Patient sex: M
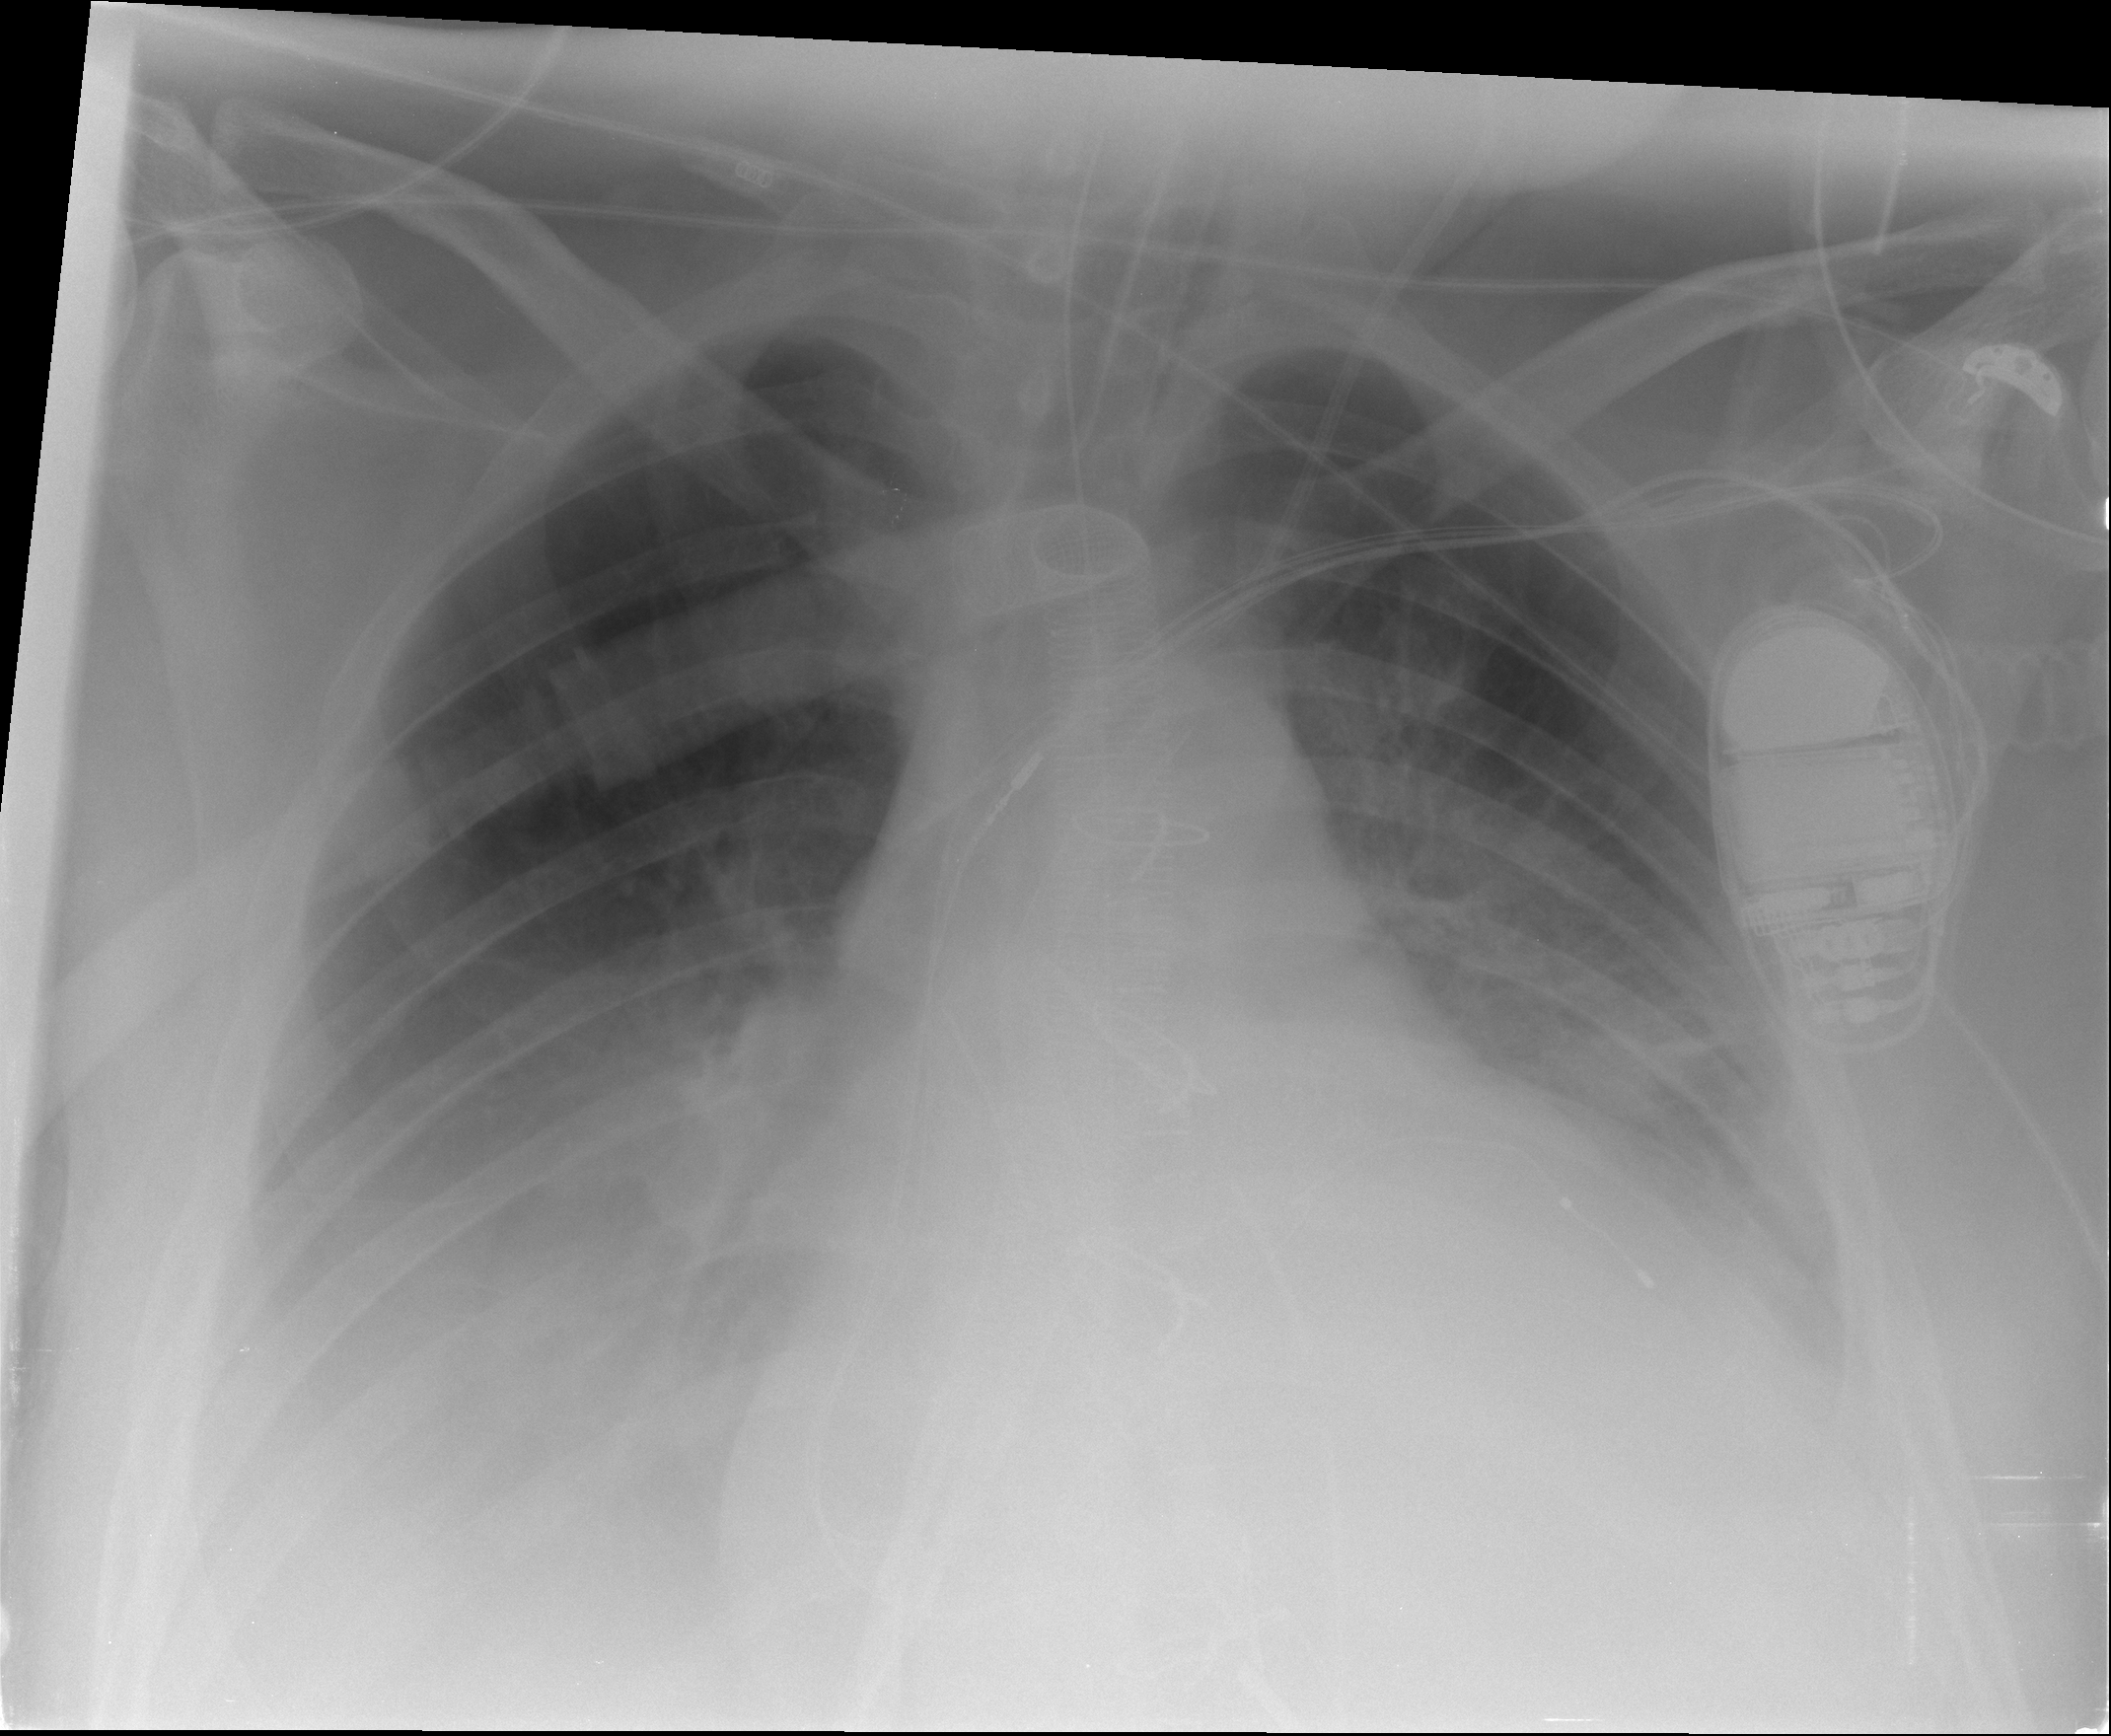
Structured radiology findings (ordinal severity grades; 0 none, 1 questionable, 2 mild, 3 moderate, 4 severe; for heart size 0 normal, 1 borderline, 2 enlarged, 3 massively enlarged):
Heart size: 3
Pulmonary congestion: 2
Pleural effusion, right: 3
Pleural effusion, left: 3
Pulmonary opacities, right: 0
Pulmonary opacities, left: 1
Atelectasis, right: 3
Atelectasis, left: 2